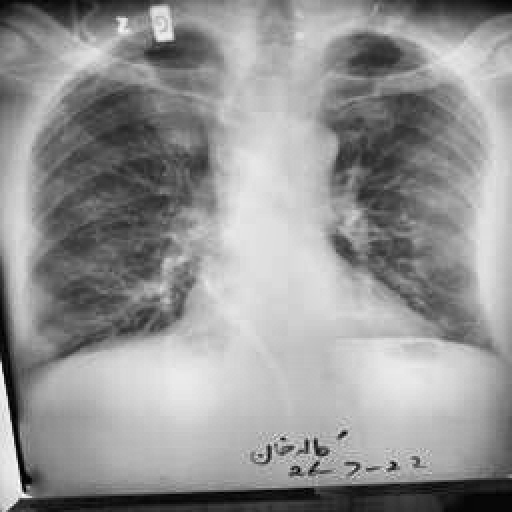
Finding: TUBERCULOSIS